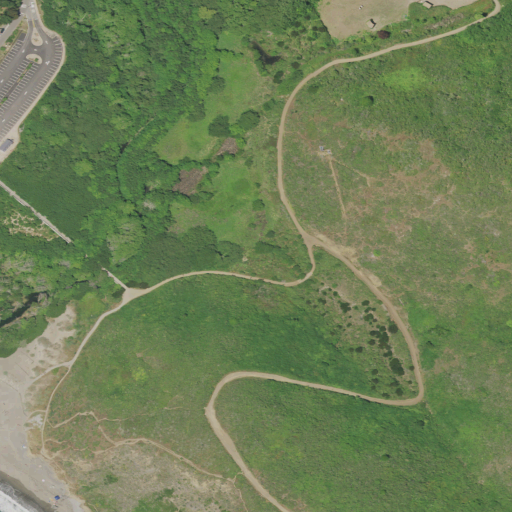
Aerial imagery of valley in California named Frank Valley containing shrub, woody wetlands, open development, mixed forest, deciduous forest, medium intensity development, low intensity development, herbaceous wetlands, open water, grassland, and high intensity development